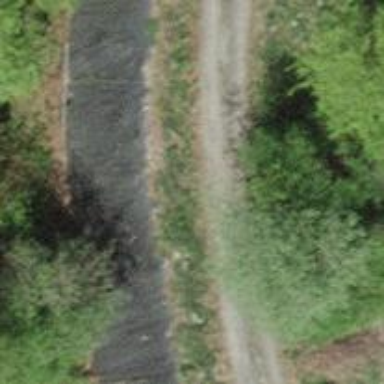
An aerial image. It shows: Unpaved track with grade2 tracktype.